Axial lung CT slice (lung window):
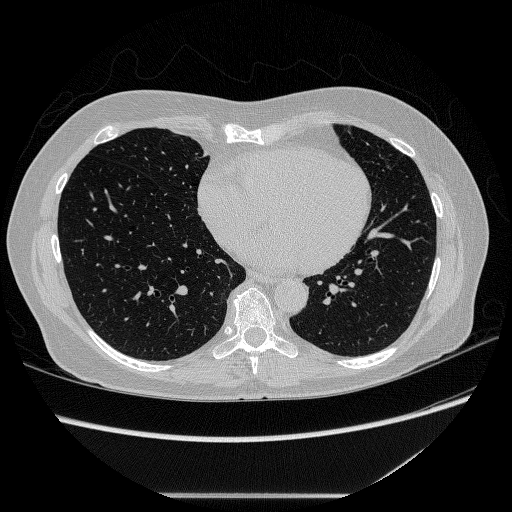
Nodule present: no